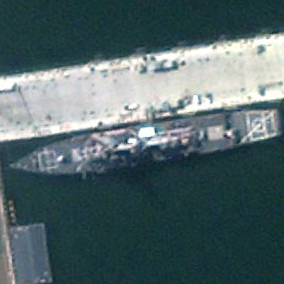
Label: destroyer